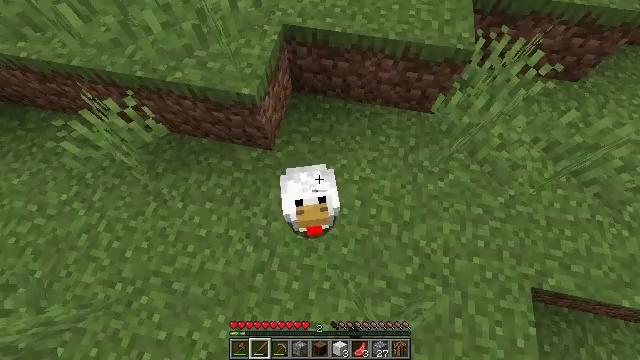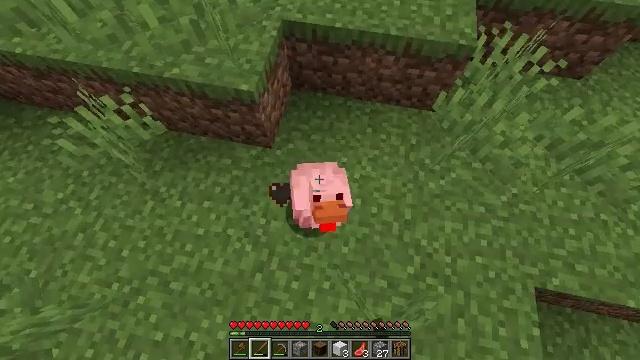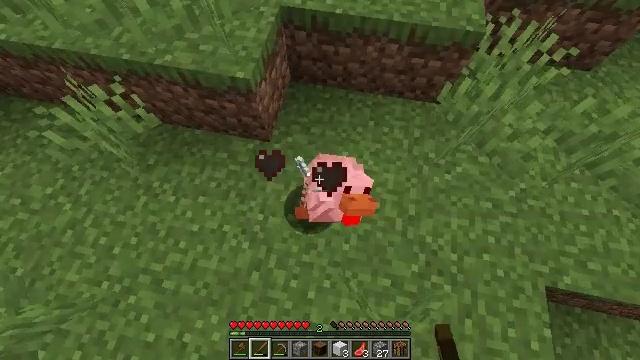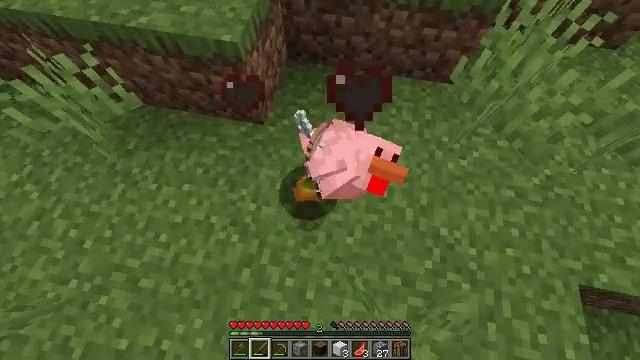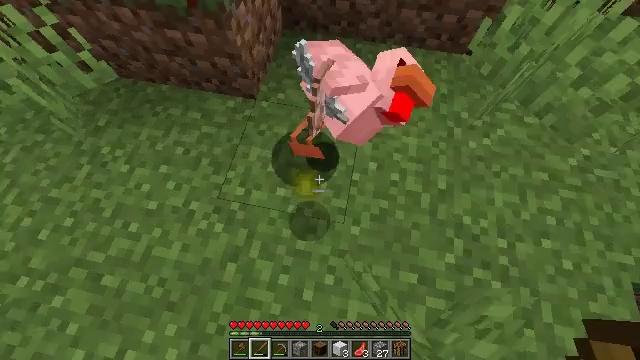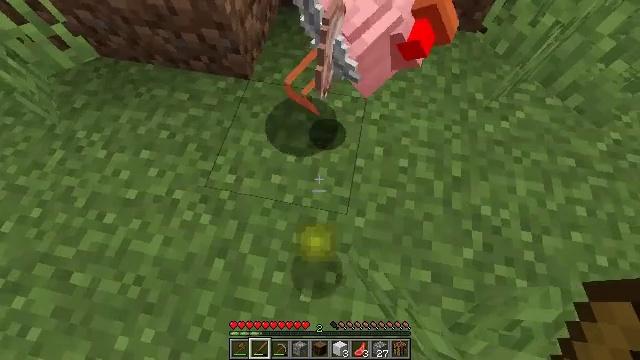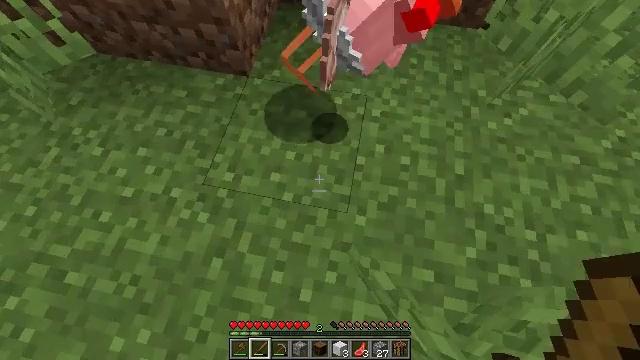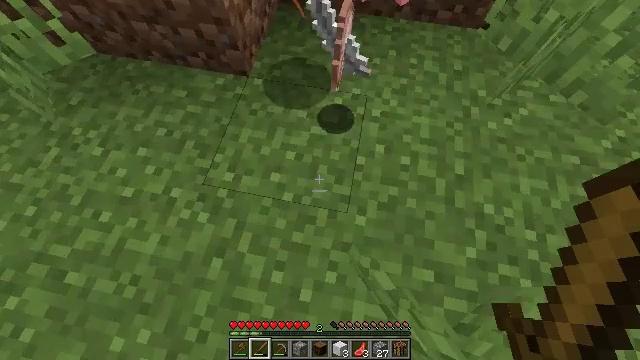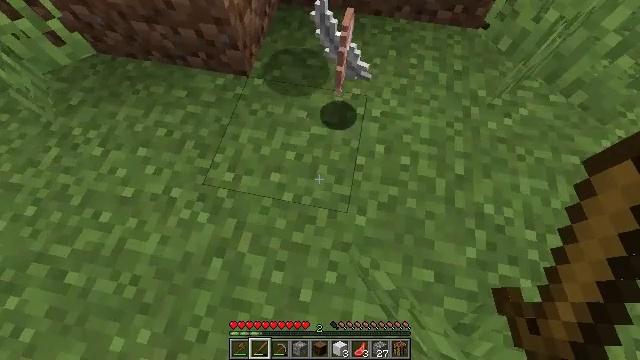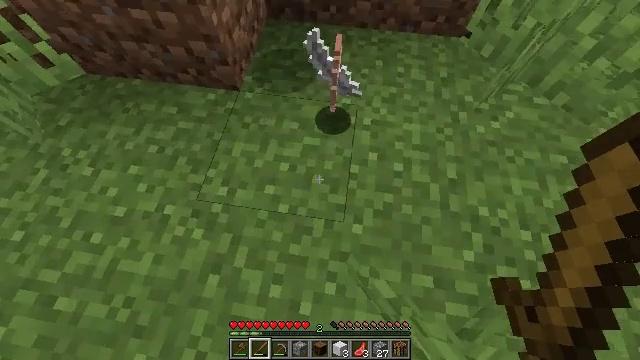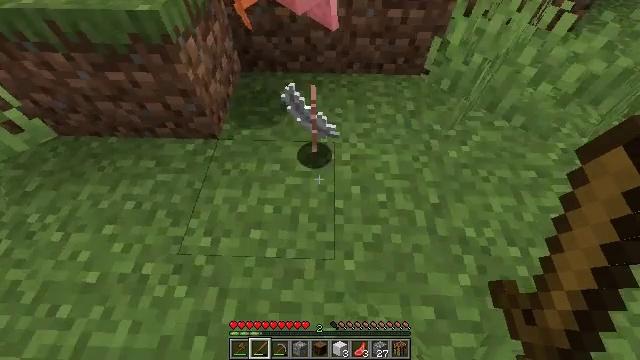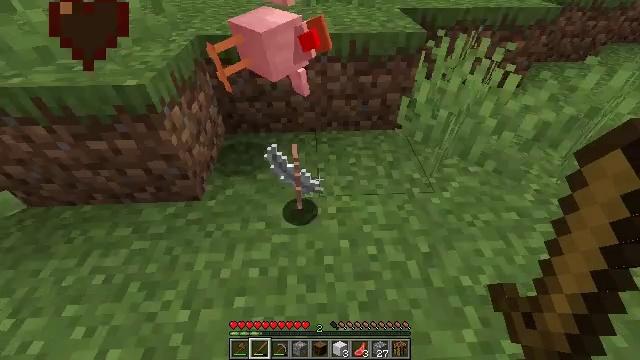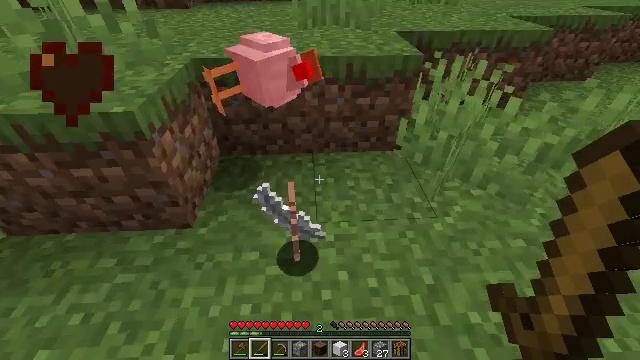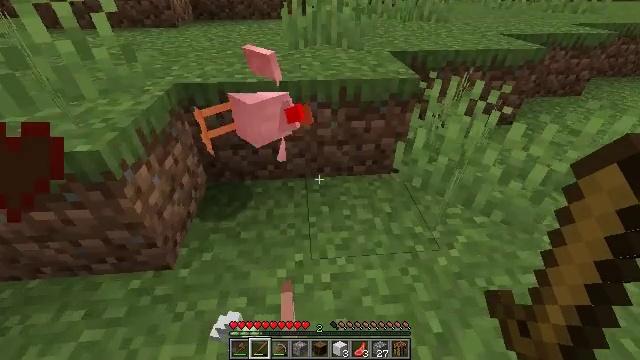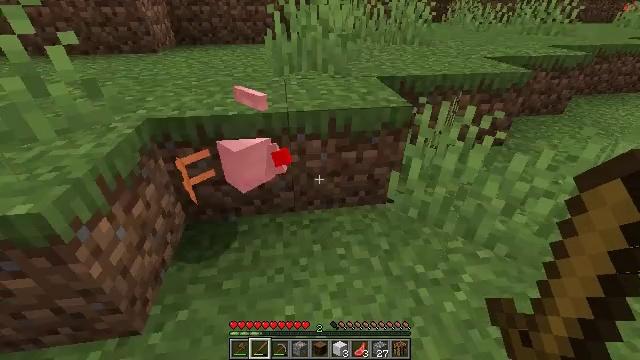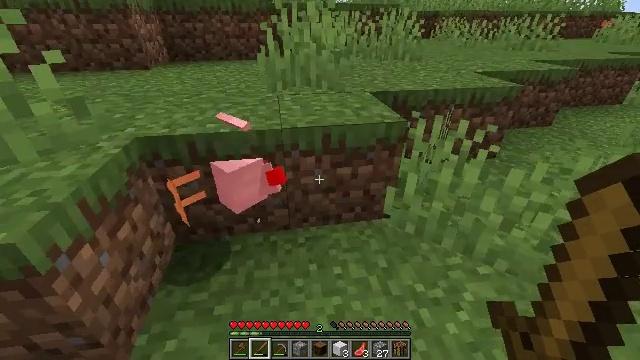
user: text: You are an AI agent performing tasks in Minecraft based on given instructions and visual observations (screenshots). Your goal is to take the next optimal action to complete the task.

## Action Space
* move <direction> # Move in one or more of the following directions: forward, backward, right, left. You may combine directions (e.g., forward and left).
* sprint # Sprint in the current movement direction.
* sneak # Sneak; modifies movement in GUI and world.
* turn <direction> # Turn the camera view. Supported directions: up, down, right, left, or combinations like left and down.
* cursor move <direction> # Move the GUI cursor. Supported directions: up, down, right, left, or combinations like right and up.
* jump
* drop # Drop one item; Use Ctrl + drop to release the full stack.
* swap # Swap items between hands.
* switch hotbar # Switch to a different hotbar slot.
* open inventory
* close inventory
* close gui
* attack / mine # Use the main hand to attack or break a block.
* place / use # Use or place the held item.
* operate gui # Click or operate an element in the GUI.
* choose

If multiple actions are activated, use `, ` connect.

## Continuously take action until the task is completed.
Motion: motion action
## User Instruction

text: Clear the ground by mining grass.
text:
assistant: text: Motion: no_op
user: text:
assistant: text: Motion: no_op
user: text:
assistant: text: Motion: no_op
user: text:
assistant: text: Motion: no_op
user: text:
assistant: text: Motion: no_op
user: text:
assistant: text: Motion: no_op
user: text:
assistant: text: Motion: no_op
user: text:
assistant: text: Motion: no_op
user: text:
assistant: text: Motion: turn right and up
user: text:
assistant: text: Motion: turn right and up
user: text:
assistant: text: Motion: move forward, turn right and up
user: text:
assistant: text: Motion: move forward, turn up
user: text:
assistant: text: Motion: move forward, turn right and up
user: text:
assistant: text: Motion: move forward, turn right and up
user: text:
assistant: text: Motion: move forward, turn right and up
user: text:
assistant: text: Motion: move forward, turn up
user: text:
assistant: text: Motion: move forward, turn right and up
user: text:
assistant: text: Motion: move forward, turn right and up
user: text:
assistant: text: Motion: move forward, turn right and up, jump
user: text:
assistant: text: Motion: move forward, turn right and up, jump
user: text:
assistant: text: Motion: move forward, turn right and up, jump
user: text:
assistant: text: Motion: move forward
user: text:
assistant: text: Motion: move forward
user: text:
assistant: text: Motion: move forward and move left
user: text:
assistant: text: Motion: move forward and move left
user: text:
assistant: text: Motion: move forward and move left
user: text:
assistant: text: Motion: move forward
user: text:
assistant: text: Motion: move forward
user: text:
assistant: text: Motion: move forward, turn left
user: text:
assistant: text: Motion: move forward, turn left